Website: macys
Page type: receipt
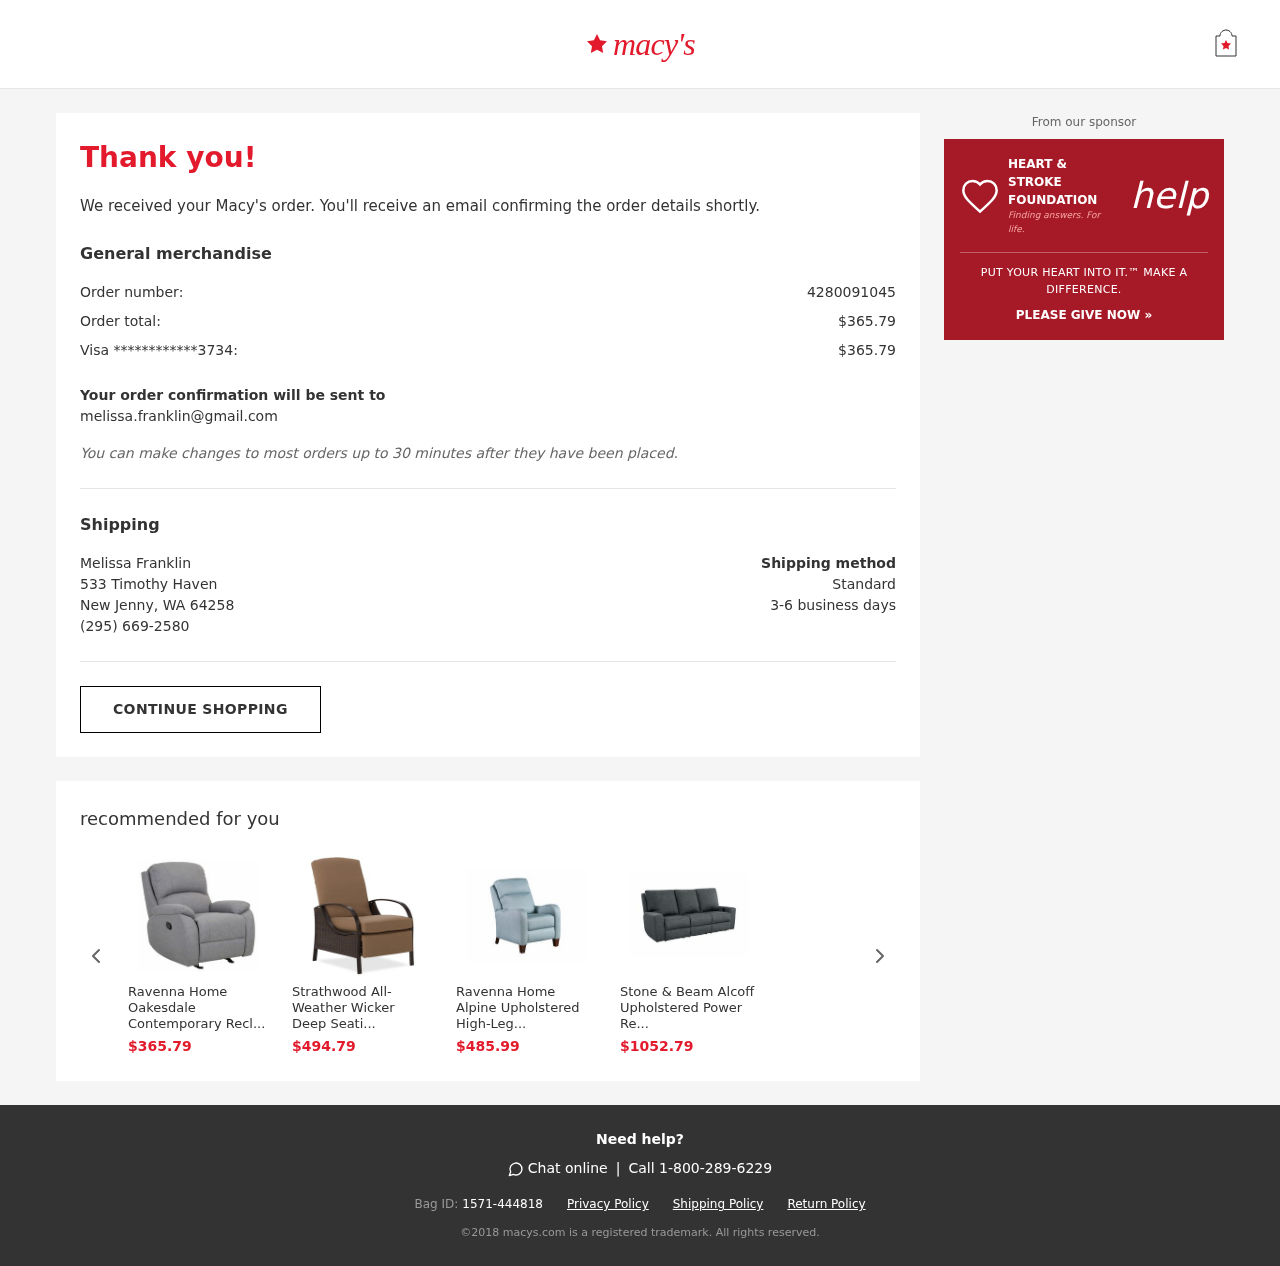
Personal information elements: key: PII_CARD_LAST4
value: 3734
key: PII_CARD_TYPE
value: Visa
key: PII_CITY_STATE_ZIP
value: New Jenny, WA 64258
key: PII_EMAIL
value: melissa.franklin@gmail.com
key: PII_FULLNAME
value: Melissa Franklin
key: PII_PHONE
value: (295) 669-2580
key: PII_STREET
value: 533 Timothy Haven
Product elements: key: PRODUCT1_PRICE
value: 365.79
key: PRODUCT1_NAME
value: Ravenna Home Oakesdale Contemporary Recl...
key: PRODUCT2_NAME
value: Strathwood All-Weather Wicker Deep Seati...
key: PRODUCT2_PRICE
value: $494.79
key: PRODUCT3_NAME
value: Ravenna Home Alpine Upholstered High-Leg...
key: PRODUCT3_PRICE
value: $485.99
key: PRODUCT4_NAME
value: Stone & Beam Alcoff Upholstered Power Re...
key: PRODUCT4_PRICE
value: $1052.79
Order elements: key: ORDER_ID
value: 4280091045
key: ORDER_TOTAL
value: $365.79
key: ORDER_CARD_CHARGE
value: $365.79